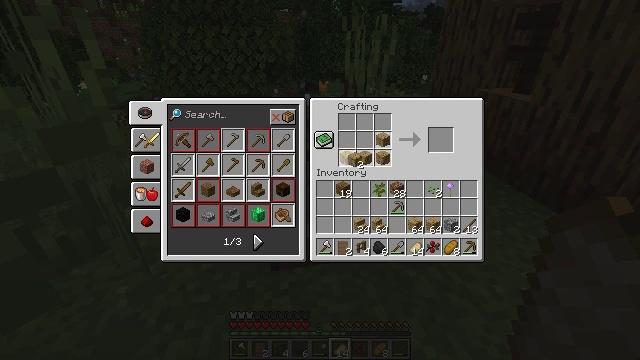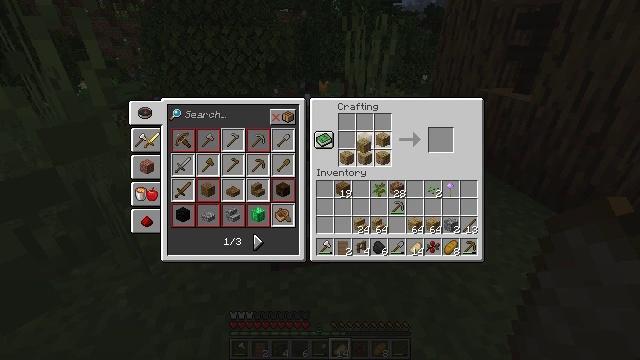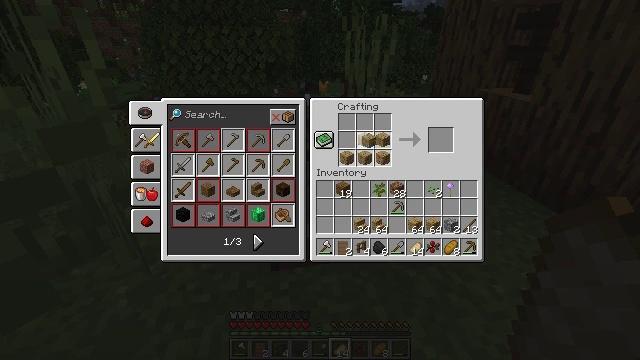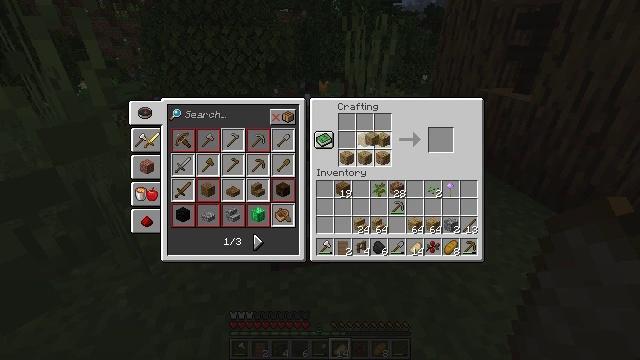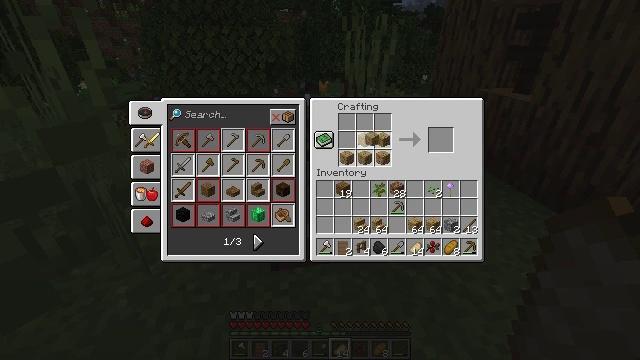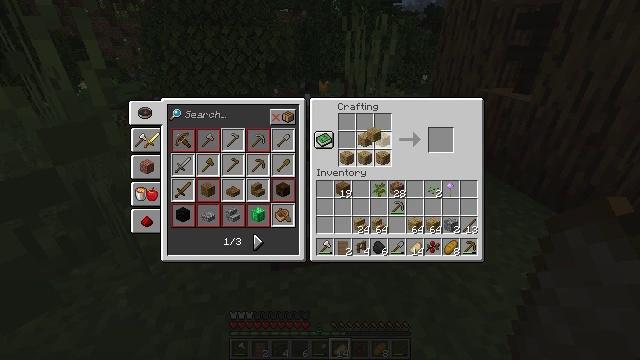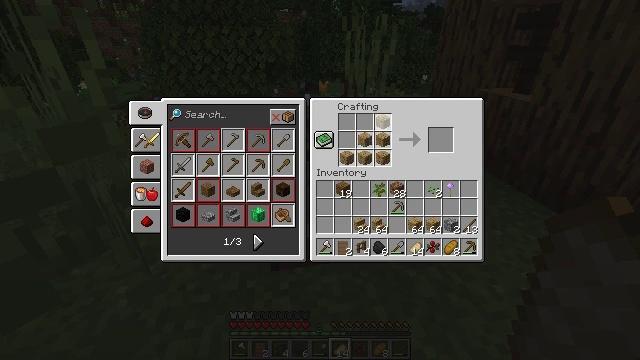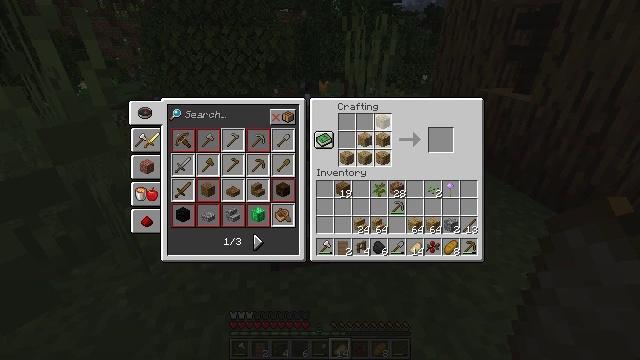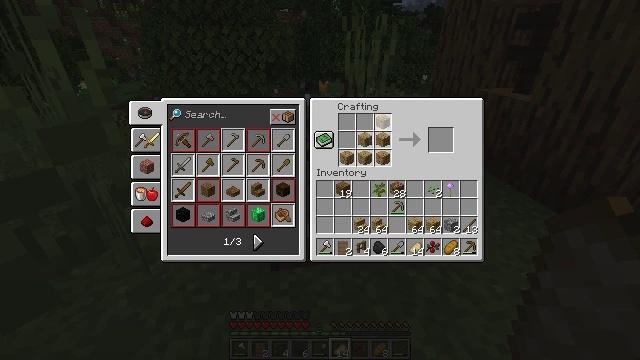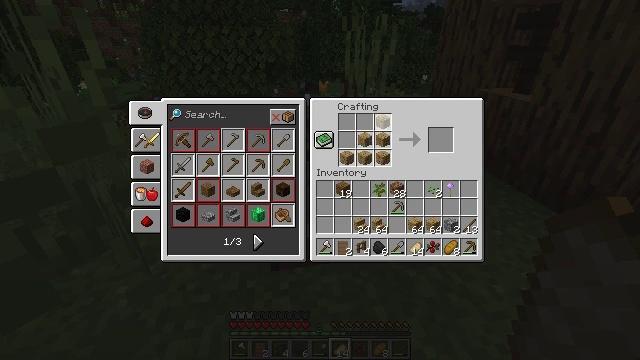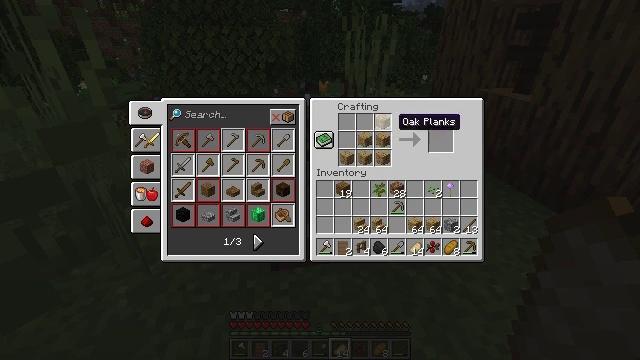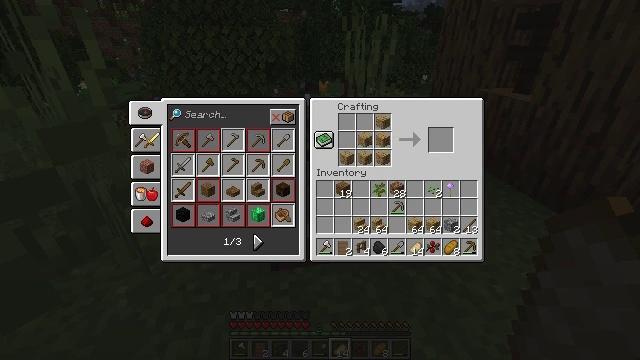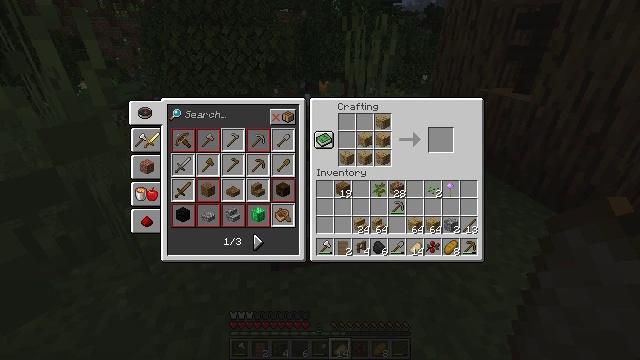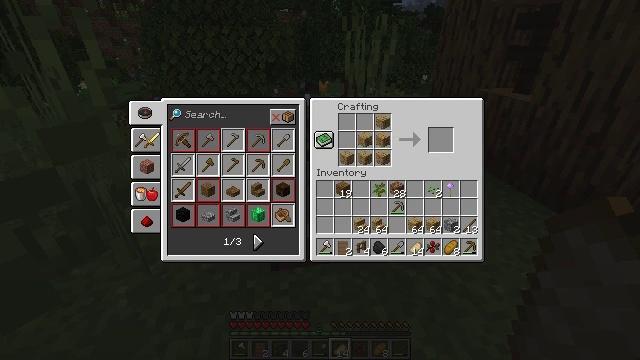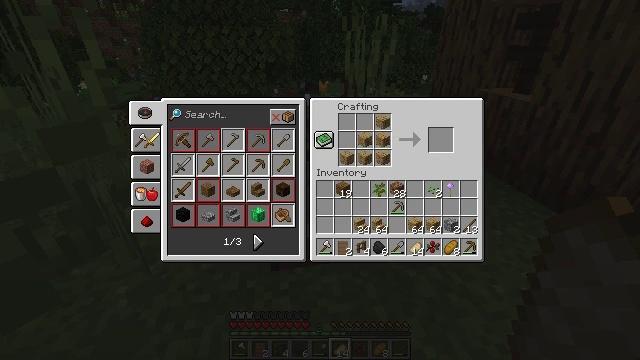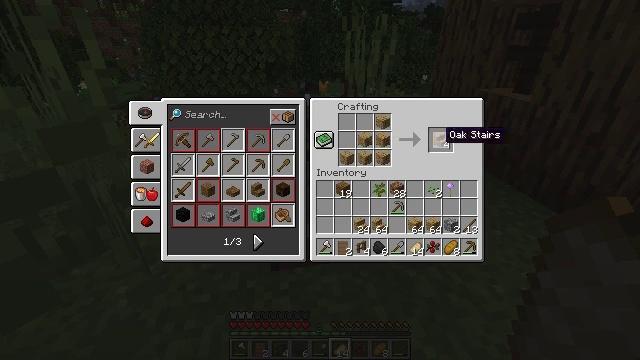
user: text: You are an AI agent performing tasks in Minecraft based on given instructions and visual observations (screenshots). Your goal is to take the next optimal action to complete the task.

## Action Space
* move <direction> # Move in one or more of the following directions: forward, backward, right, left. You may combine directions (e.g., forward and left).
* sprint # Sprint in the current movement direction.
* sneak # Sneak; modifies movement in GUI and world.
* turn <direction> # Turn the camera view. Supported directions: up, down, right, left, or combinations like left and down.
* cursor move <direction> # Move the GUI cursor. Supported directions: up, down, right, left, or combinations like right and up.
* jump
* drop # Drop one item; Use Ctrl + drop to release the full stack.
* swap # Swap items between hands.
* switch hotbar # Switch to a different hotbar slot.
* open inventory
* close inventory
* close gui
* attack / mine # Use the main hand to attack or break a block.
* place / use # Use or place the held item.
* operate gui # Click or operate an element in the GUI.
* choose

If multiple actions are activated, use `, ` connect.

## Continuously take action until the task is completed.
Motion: motion action
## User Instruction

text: Make stairs using oak planks.
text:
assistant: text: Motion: cursor move right and up, operate gui
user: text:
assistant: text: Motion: operate gui
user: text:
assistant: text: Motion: operate gui
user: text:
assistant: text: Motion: operate gui
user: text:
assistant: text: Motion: operate gui
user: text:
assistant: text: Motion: cursor move right and up, operate gui
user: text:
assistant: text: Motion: operate gui
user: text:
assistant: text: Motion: operate gui
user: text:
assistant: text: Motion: operate gui
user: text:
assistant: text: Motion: cursor move down
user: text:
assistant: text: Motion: cursor move right and down
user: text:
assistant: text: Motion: cursor move right
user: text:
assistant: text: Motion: sneak
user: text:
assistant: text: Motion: sneak
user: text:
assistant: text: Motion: sneak, cursor move right
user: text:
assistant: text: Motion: sneak, cursor move right
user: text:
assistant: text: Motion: sneak
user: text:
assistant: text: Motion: sneak, operate gui
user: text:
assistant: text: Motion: sneak, operate gui
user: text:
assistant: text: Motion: sneak, operate gui
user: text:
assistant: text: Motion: sneak
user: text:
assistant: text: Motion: sneak
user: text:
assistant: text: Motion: sneak